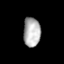
Tissue: lung
Cell type: Epithelial cells
Senescence score: 0.1887
Nuclear area (px): 487
Mean DAPI intensity: 178.657